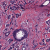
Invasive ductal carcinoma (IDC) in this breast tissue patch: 1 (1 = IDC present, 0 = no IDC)